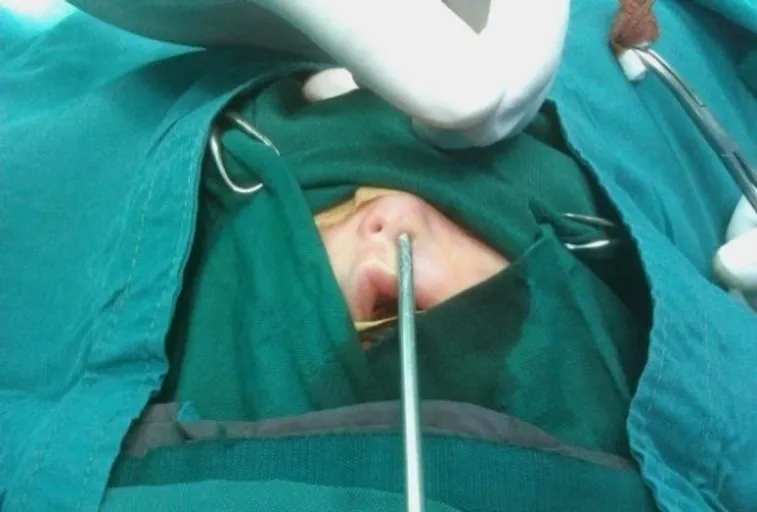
Trans-nasal dilation catheters couldn't pass through the nostrils.
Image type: medical_photograph (other_medical_photograph)